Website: lowes
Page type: review-order
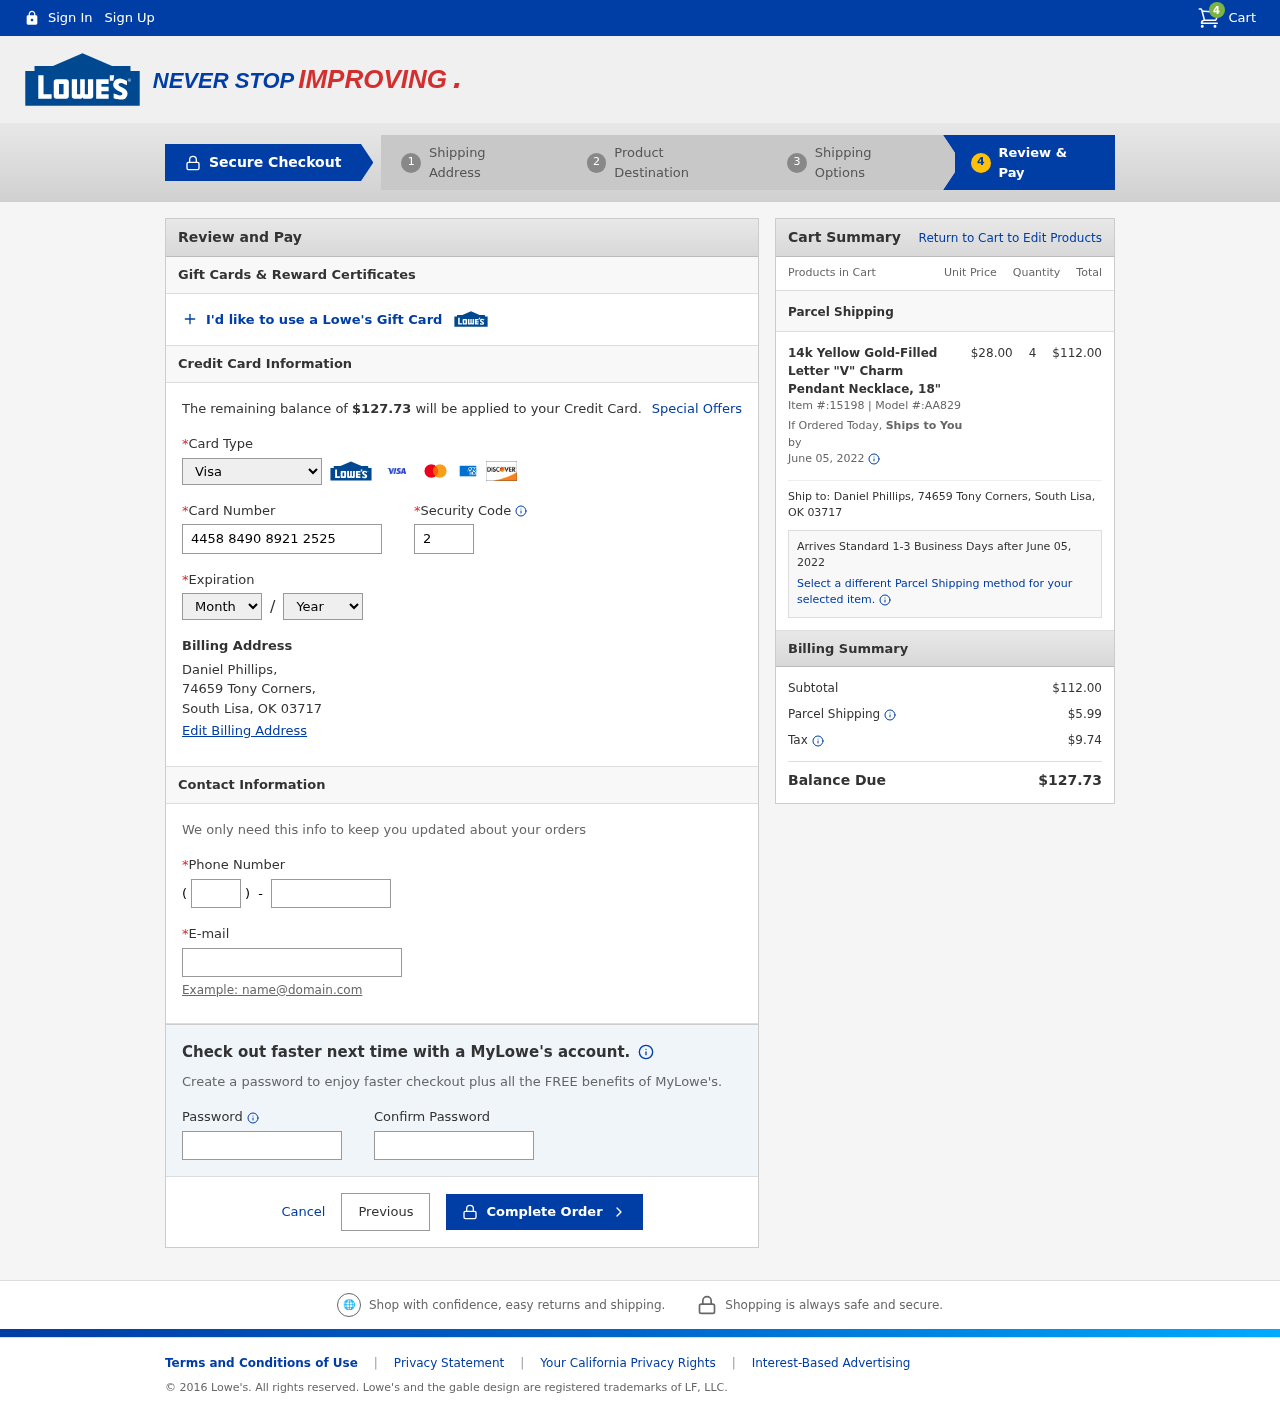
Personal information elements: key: PII_CARD_CVV
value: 212
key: PII_CARD_EXPIRY_MONTH
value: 10
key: PII_CARD_EXPIRY_YEAR
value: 29
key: PII_CARD_NUMBER
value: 4458 8490 8921 2525
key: PII_CARD_TYPE
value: Visa
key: PII_CITY
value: South Lisa
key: PII_EMAIL
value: dphillips@gmail.com
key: PII_FULLNAME
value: Daniel Phillips,
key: PII_PHONE
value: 9745760302
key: PII_PHONE_AREA
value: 974
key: PII_POSTCODE
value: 03717
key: PII_STATE_ABBR
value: OK
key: PII_STREET
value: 74659 Tony Corners
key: PII_STREET
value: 74659 Tony Corners,
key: PII_FULLNAME2
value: Daniel Phillips
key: PII_POSTCODE_FULL
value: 03717
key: PII_CITY_STATE
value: South Lisa, OK
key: PII_CITY_STATE_ZIP
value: South Lisa, OK 03717
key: PII_POSTCODE_NUMERIC
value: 3717
Product elements: key: PRODUCT1_NAME
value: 14k Yellow Gold-Filled Letter "V" Charm Pendant Necklace, 18"
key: PRODUCT1_PRICE
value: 28
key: PRODUCT1_QUANTITY
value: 4
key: PRODUCT1_ITEM_NUMBER
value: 15198
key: PRODUCT1_MODEL_NUMBER
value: AA829
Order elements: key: ORDER_NUM_ITEMS
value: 4
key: ORDER_TOTAL
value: $127.73
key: ORDER_SHIPPING_DATE
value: June 05, 2022
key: ORDER_SUBTOTAL
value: $112.00
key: ORDER_SHIPPING_DATE2
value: June 05, 2022
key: ORDER_SUBTOTAL2
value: $112.00
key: ORDER_SHIPPING_COST
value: $5.99
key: ORDER_TAX
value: $9.74